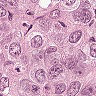
Metastatic tissue present: yes